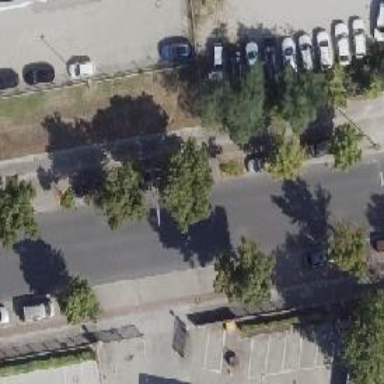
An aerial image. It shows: Broadleaved deciduous tree with parking obstacle nearby.